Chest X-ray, AP view. Patient: 18 years old, sex F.
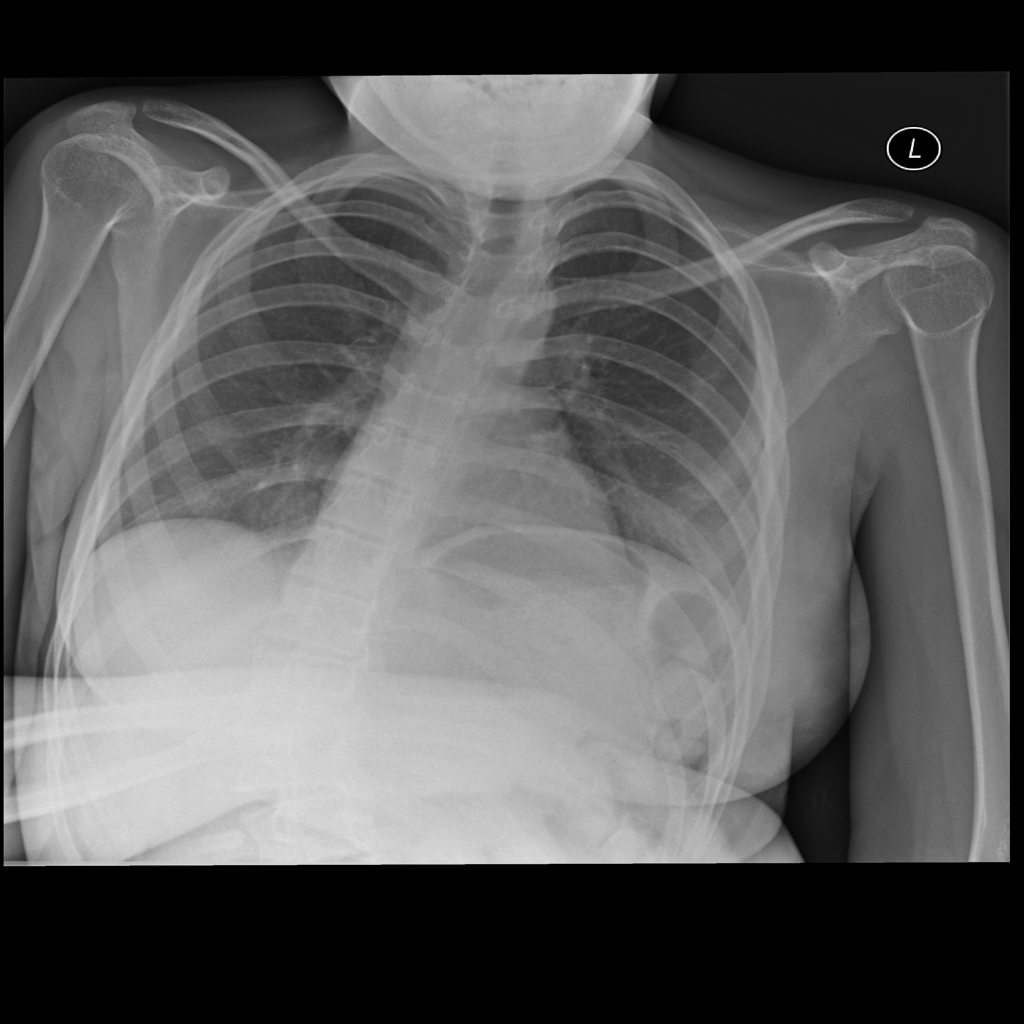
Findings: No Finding